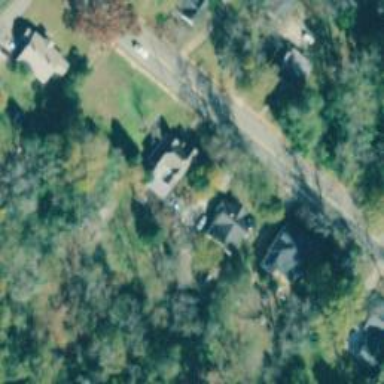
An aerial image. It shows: Driveway leading to service road.